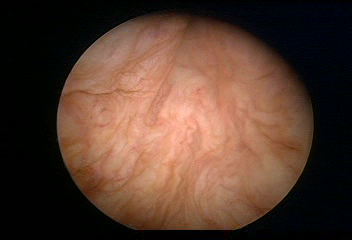
Modality: WLC
Class: Normal mucosa
Bladder cancer association: No